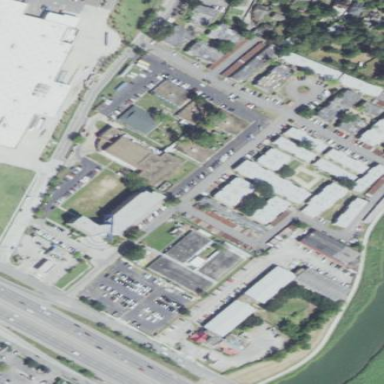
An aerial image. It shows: Commercial area featuring motel.